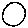
Label: circle